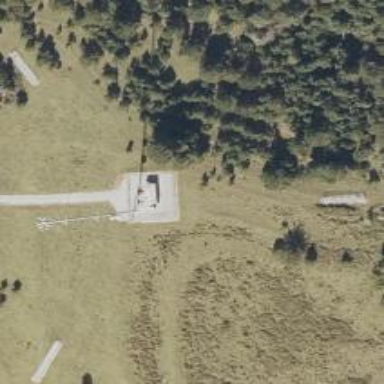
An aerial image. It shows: Communication mast tower.